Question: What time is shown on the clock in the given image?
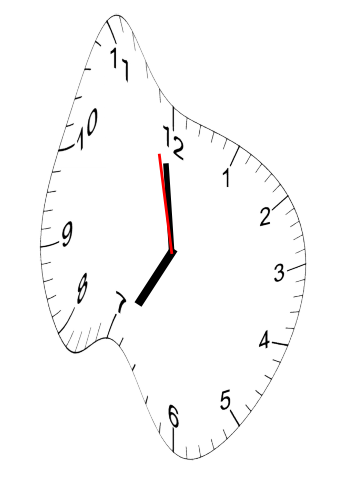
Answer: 06:58:58